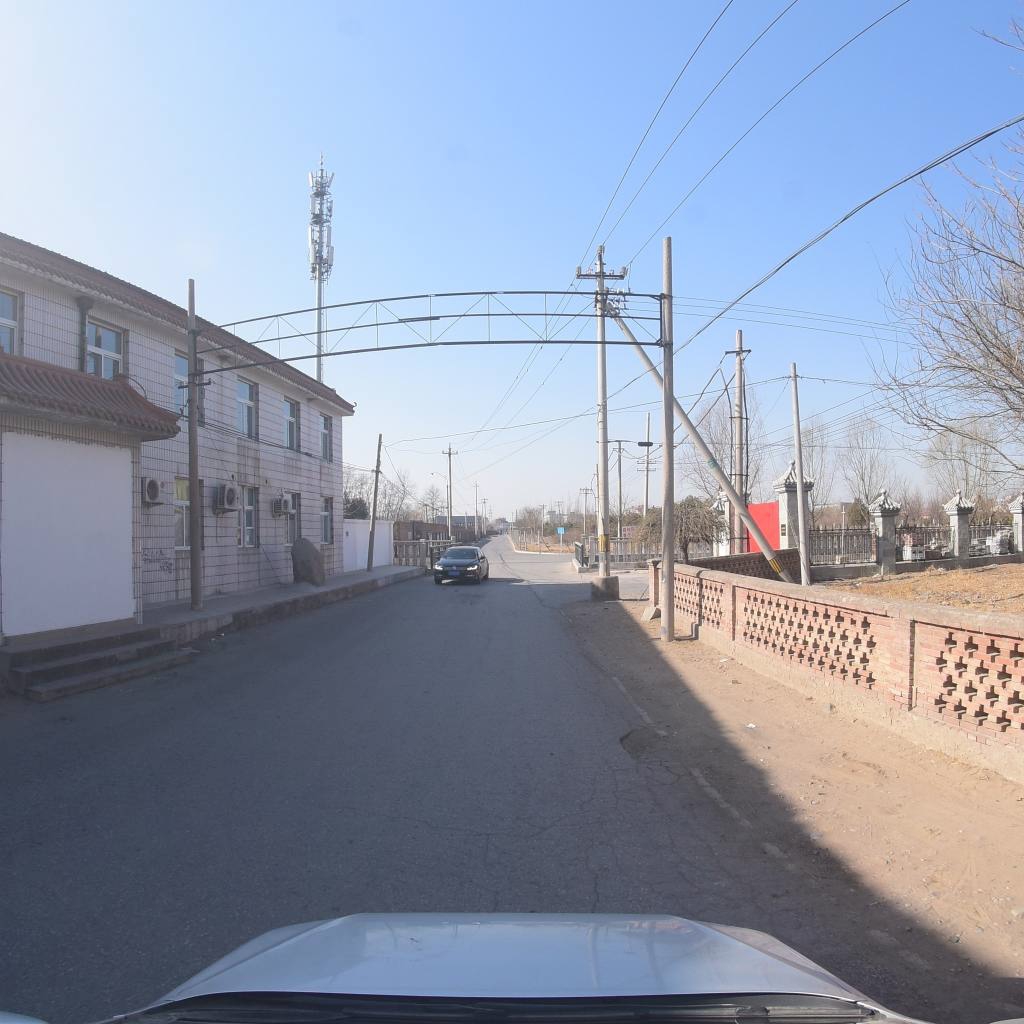
Region: Fengtai
Road damage annotations: pothole, alligator crack